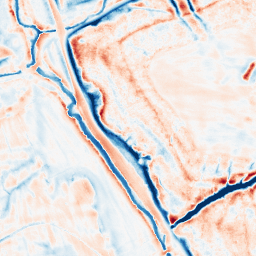
Category: edge_preserving
Decomposition family: bilateral
Decomposition parameters: d: 21
sigma_color: 150
sigma_space: 75
Upsampling method: quadratic
Upsampling parameters: scale: 4
Upsampling scale: 4